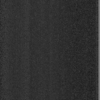
Label: dusty